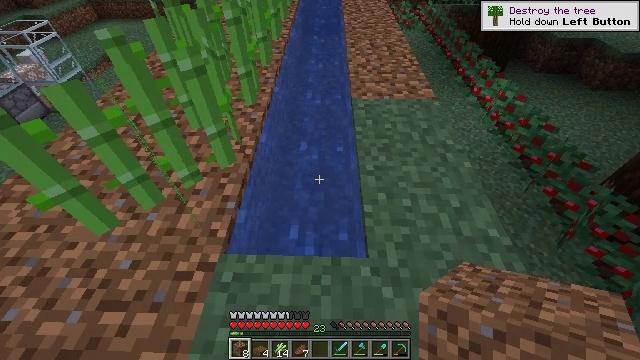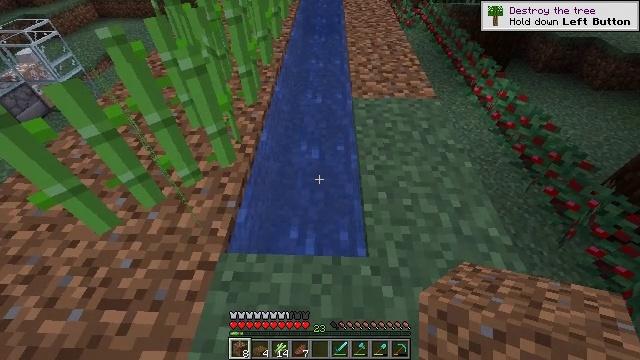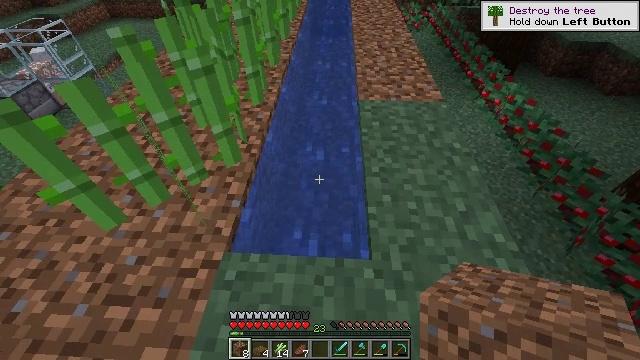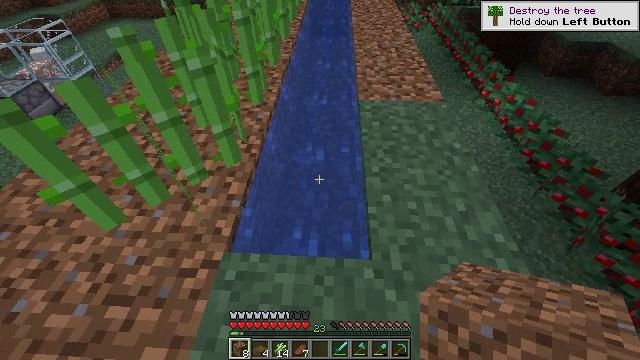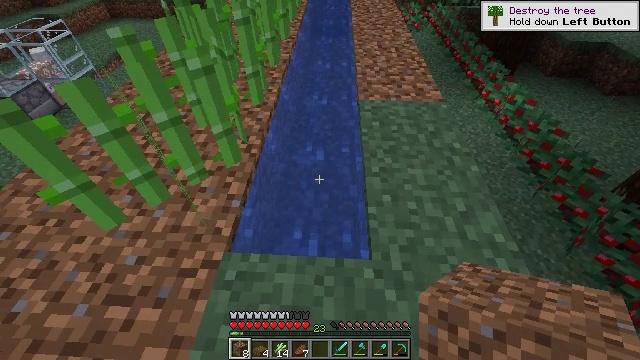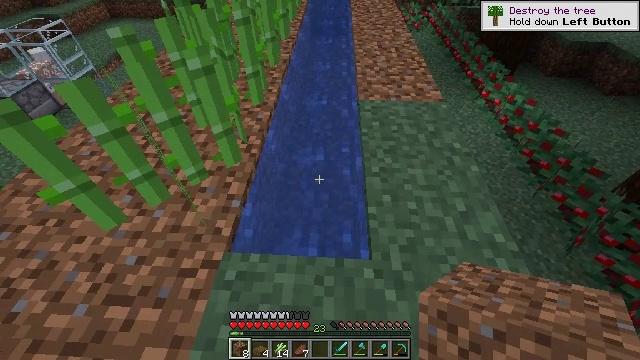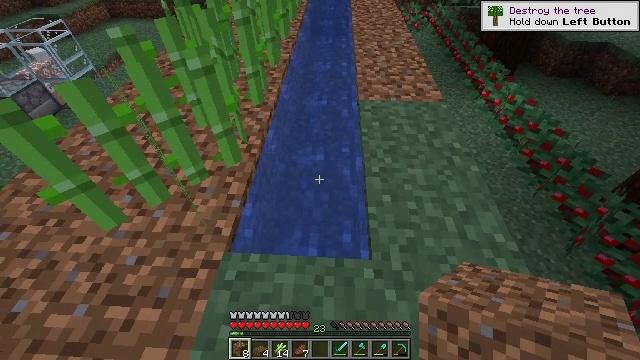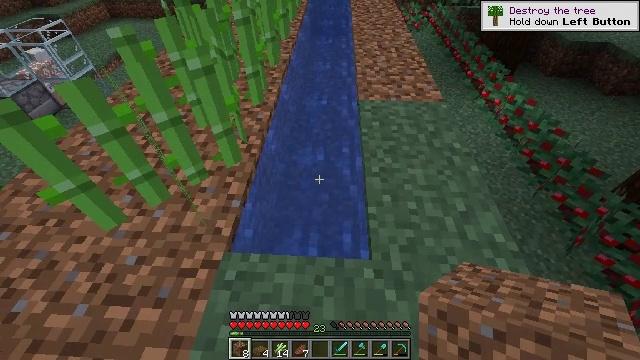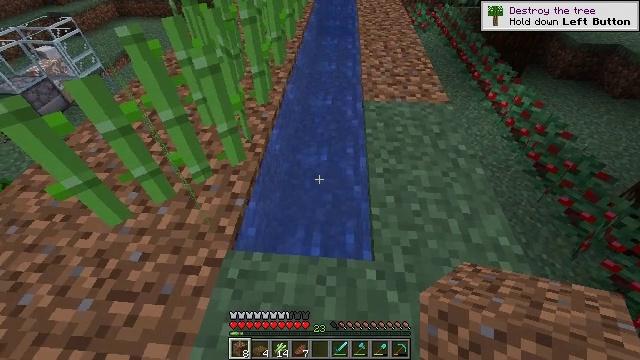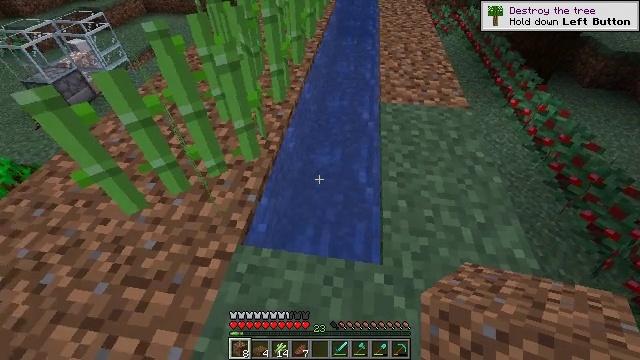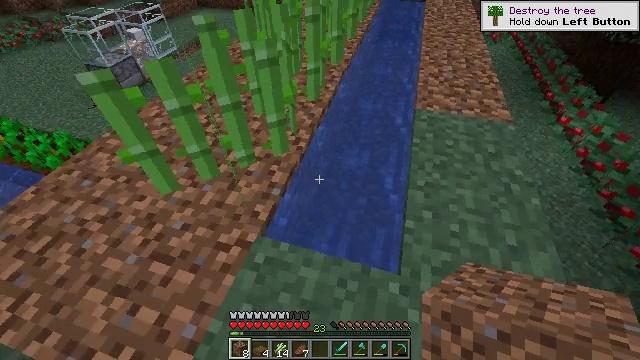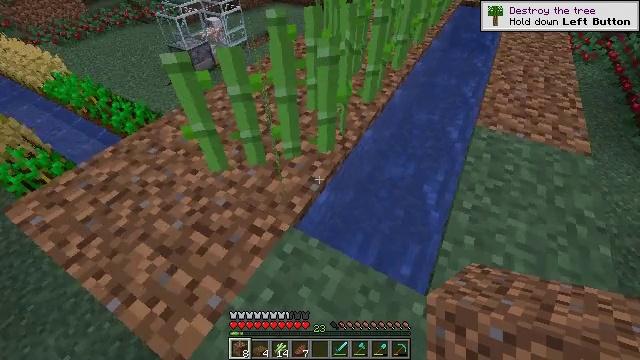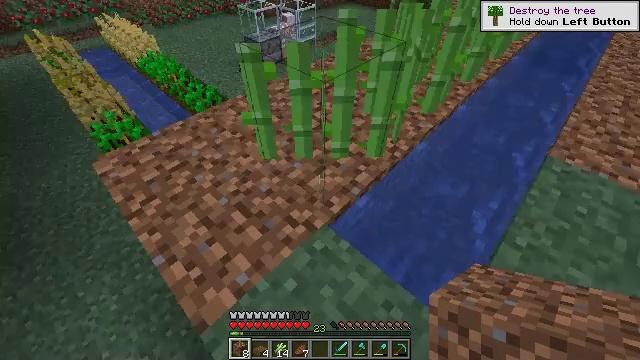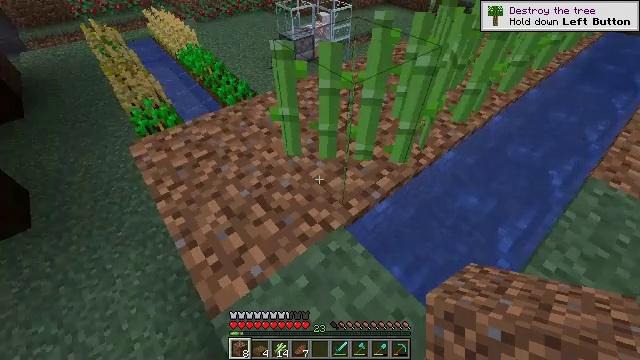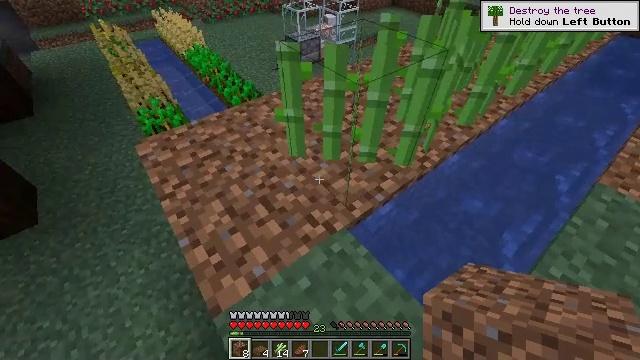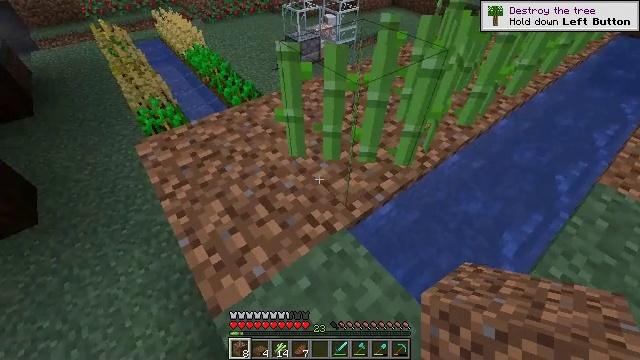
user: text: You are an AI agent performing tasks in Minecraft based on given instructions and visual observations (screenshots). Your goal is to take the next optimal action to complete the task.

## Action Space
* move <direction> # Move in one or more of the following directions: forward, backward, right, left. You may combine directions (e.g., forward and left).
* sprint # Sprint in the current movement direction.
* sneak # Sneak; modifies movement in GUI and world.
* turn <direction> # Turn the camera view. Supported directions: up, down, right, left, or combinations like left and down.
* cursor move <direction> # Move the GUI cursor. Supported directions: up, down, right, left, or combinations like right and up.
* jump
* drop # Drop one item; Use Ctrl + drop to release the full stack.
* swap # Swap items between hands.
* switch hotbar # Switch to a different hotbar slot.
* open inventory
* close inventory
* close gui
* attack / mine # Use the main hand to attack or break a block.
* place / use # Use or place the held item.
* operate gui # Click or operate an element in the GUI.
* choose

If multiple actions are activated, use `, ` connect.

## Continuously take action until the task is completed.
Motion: motion action
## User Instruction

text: Mine the sugar cane near rivers.
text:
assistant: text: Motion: no_op
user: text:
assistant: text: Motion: turn left
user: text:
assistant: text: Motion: no_op
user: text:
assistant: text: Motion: no_op
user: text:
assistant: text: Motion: no_op
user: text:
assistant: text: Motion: no_op
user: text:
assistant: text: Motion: no_op
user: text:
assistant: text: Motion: turn left
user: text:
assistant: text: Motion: turn left
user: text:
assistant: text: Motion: turn left
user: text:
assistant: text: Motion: turn left
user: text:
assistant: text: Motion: turn left
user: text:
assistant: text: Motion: turn left
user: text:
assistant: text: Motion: turn left
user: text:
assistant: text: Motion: no_op
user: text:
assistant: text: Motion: no_op
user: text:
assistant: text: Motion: no_op
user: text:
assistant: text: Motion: no_op
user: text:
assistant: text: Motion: no_op
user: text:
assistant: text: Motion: no_op
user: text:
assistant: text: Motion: no_op
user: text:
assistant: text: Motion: no_op
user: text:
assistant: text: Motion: no_op
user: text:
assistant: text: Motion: no_op
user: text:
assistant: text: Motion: no_op
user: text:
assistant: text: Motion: no_op
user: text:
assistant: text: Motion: no_op
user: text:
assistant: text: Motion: turn right
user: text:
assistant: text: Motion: turn right and up
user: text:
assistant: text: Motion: turn right and up